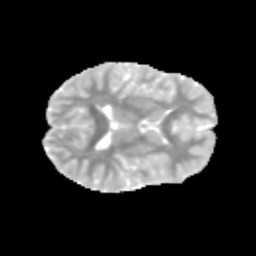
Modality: MD
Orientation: axial
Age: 11
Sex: male
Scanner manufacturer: siemens
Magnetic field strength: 3 T
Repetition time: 3.8 s
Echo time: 0.07 s